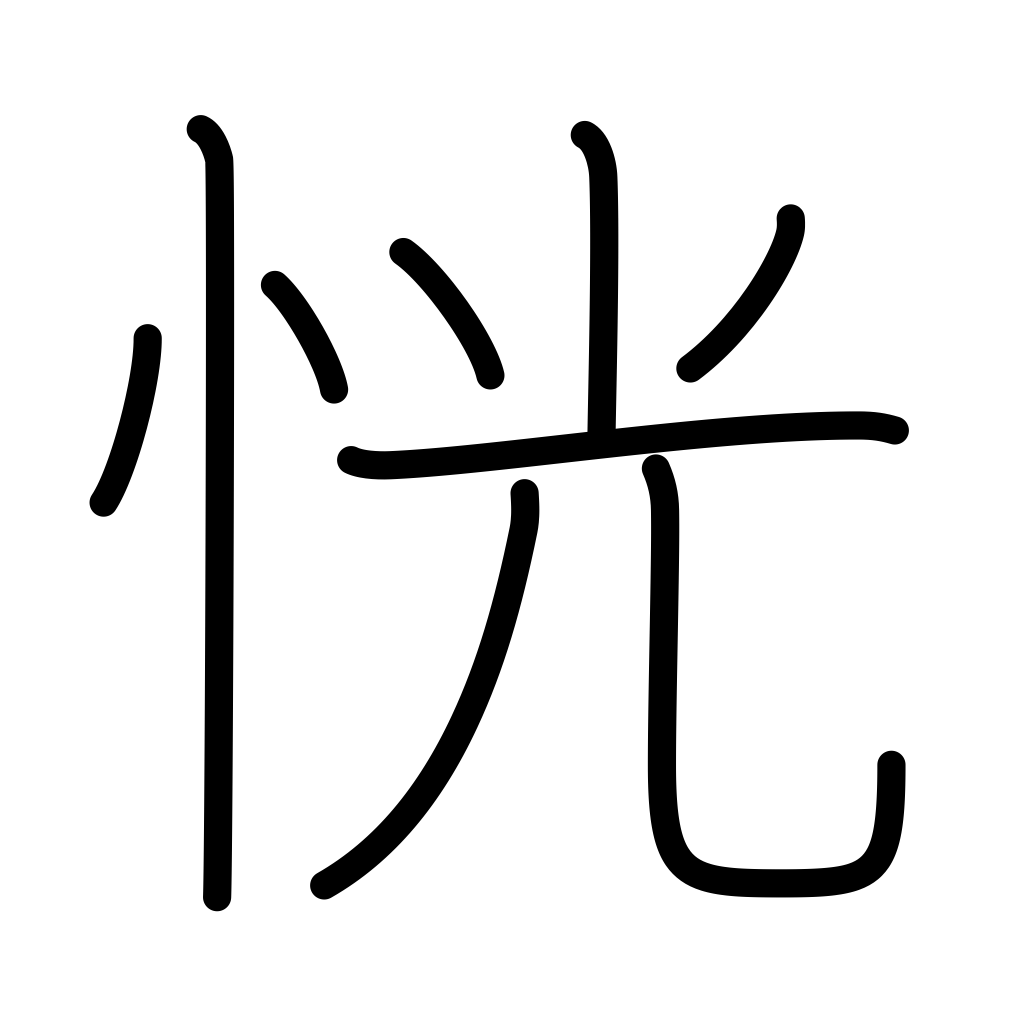
Meaning: unclear, senile, stupid, joke